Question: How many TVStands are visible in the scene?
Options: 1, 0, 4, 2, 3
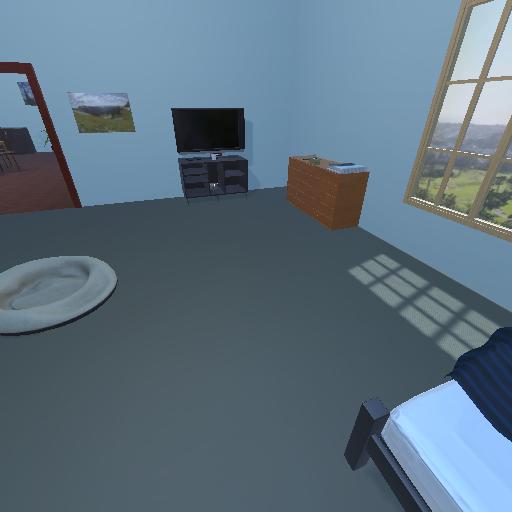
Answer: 1